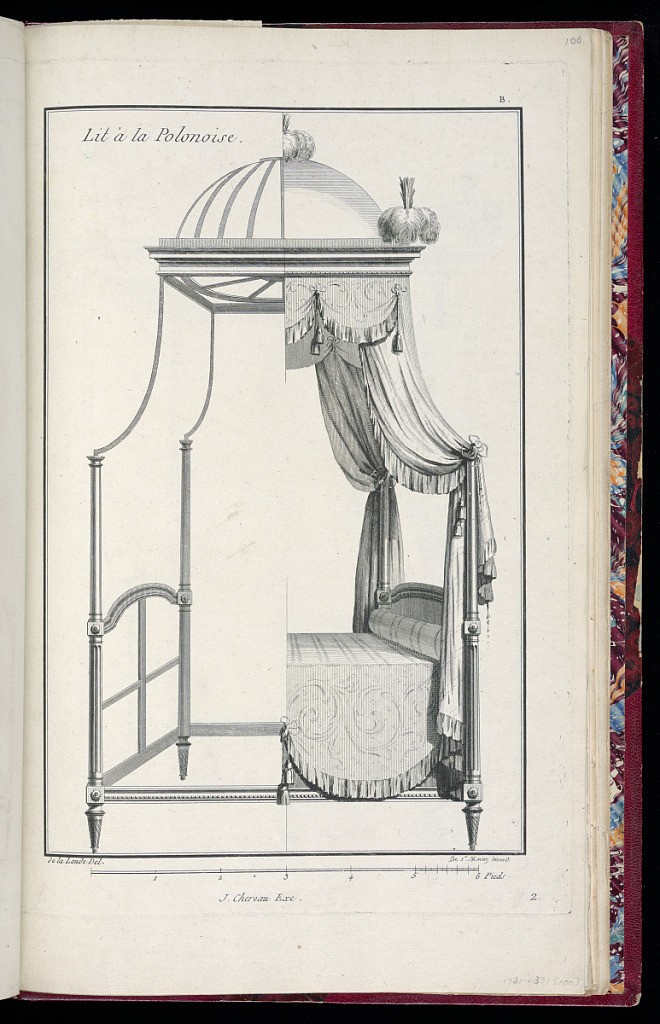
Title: Lit à la Polonoise
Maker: Richard de Lalonde, French, active 1780–96
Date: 1789
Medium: Etching on off-white laid paper
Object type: Print
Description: Design for a bed, split down the middle of the plate to show the bed frame construction (left) and the bed furnished (right). The bed is covered in a fringed textile, and the frame is carved with ornament motifs including fluting and rosettes. The bed has above it a canopy with matching textile as well as ostrich feathers. The plate is signed and numbered.